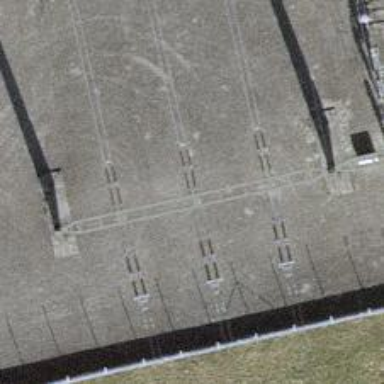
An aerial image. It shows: Insulator used in power equipment.